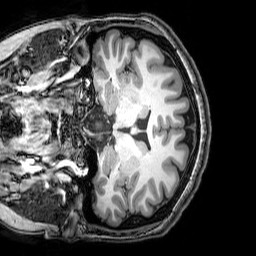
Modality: T1w
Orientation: coronal
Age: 23
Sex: female
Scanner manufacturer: philips
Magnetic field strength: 3 T
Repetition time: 0.008113 s
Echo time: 0.003709 s